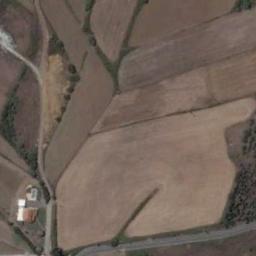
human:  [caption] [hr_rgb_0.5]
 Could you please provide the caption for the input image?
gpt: There are no crops on the terraces in the picture .

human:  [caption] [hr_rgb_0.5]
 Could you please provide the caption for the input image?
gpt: There are many green plants on the terrace .

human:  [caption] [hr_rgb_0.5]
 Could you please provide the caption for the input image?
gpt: Many roads and buildings next to many irregularly shaped brown fields .

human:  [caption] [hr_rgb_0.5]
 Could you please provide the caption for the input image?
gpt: The bare terrace is next to some trees .

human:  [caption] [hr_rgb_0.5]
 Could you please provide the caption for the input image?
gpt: There are some brown terraces of different sizes .